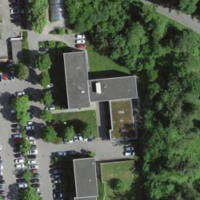
EUNIS habitat code: 55
Species observed at this site:
Geranium pyrenaicum